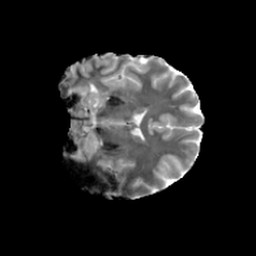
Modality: MD
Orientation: coronal
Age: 24
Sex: female
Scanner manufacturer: siemens
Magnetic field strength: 6.98 T
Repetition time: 7.776 s
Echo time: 0.076 s